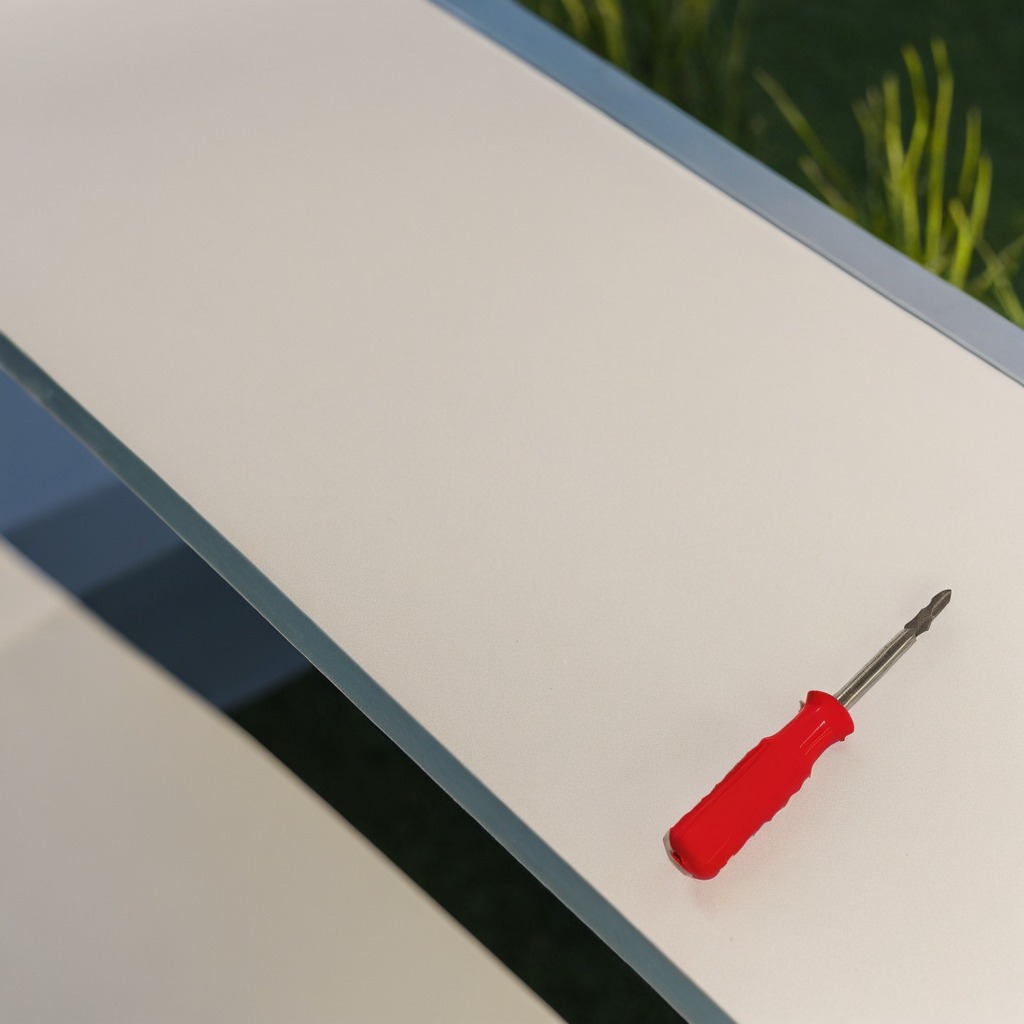
A screwdriver lying on a utility table in a temporary outdoor tool station